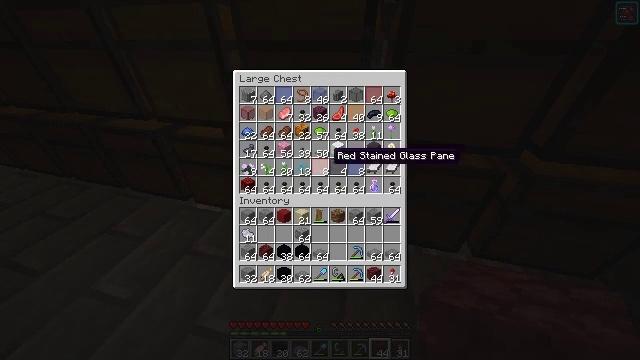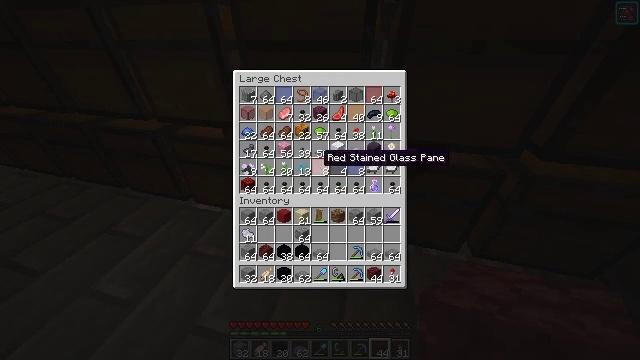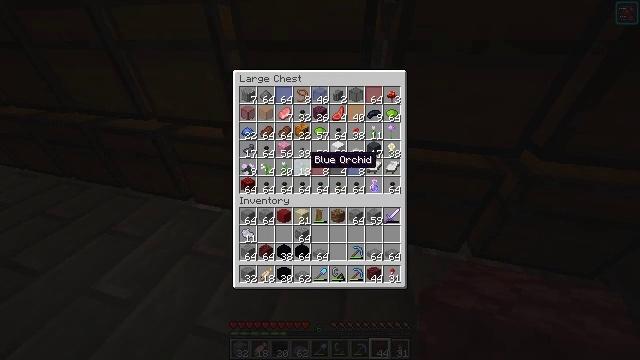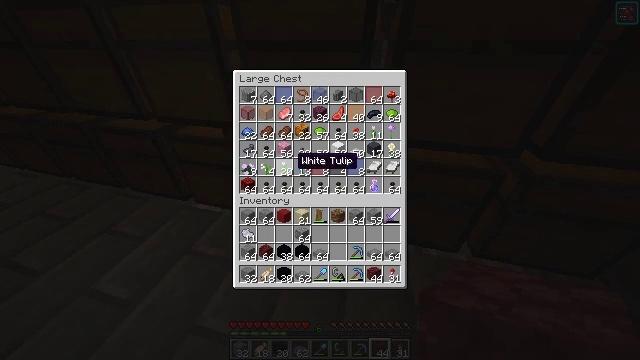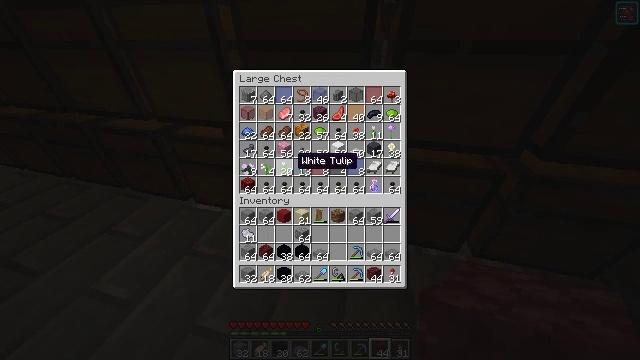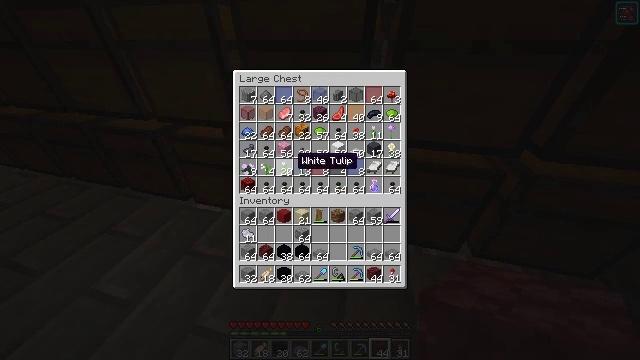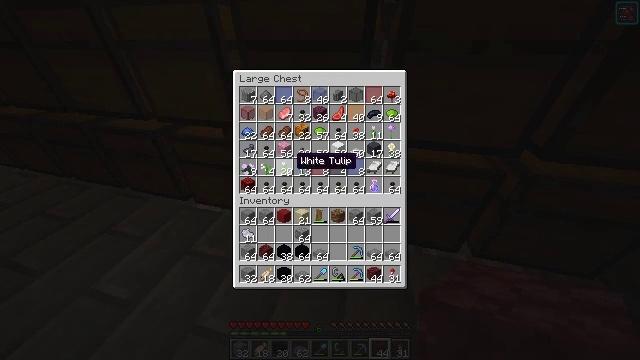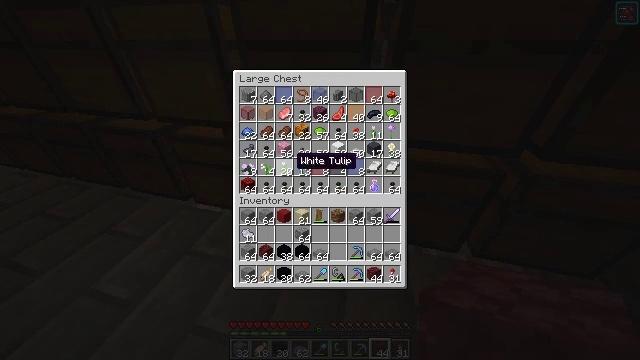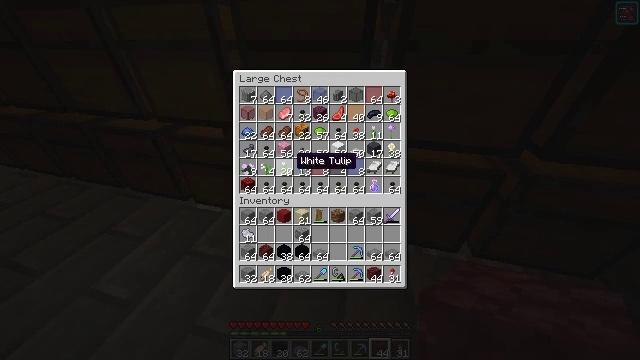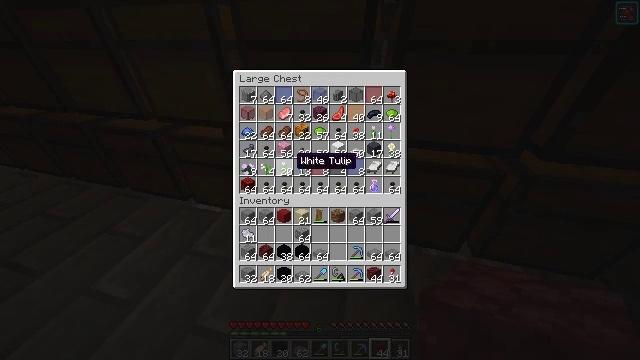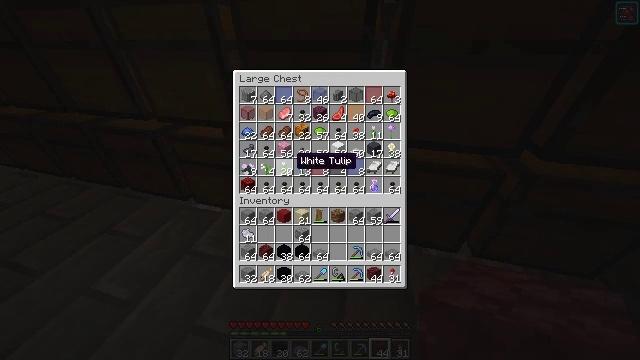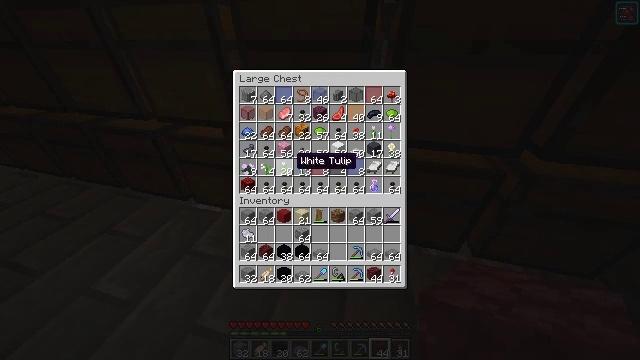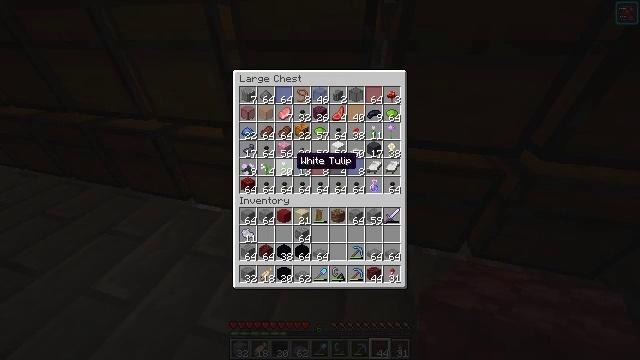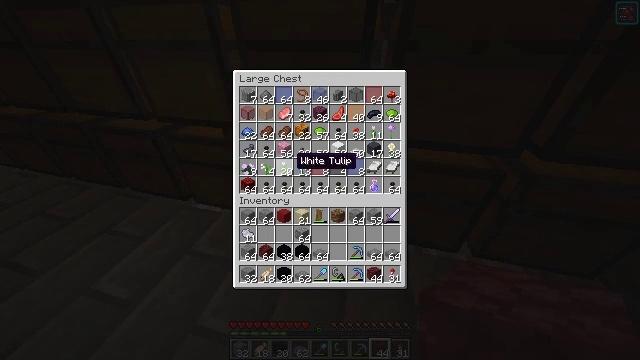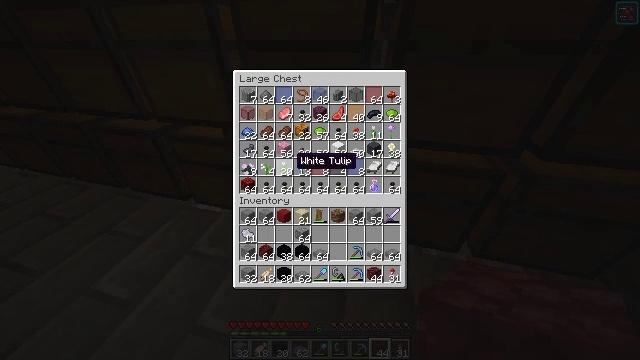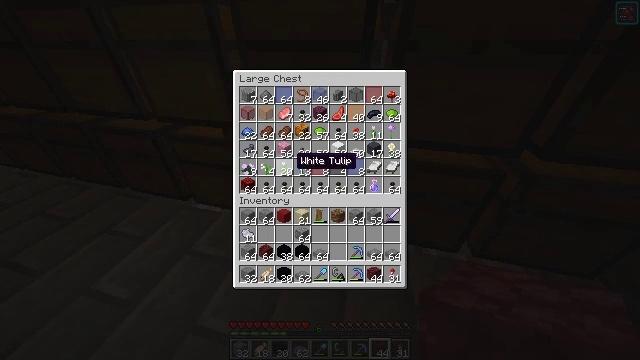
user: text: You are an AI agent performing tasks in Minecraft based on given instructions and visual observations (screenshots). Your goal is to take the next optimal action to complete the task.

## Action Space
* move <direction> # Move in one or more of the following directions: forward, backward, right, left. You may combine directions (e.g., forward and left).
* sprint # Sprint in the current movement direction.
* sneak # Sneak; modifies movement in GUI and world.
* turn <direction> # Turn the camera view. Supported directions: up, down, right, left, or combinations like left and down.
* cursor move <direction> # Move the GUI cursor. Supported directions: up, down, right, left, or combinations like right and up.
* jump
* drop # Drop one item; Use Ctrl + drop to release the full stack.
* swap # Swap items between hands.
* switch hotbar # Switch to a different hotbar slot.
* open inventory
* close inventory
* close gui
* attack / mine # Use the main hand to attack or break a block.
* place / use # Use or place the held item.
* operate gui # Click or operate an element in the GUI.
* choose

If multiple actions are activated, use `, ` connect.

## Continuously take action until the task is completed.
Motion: motion action
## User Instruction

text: Craft white concrete powder.
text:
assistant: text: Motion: cursor move left
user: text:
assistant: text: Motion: cursor move left
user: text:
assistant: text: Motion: cursor move left
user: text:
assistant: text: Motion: no_op
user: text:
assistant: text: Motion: no_op
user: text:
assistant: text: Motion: no_op
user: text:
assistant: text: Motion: no_op
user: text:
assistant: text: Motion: no_op
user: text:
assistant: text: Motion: no_op
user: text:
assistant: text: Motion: no_op
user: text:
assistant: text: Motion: no_op
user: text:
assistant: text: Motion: no_op
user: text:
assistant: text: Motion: no_op
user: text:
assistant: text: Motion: no_op
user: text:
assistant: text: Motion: no_op
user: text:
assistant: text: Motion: no_op
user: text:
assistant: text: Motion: no_op
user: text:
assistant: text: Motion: no_op
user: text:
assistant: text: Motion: no_op
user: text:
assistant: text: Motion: no_op
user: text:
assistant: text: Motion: no_op
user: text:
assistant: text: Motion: no_op
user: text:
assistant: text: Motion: no_op
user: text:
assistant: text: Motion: no_op
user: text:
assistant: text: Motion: no_op
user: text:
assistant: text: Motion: no_op
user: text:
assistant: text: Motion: no_op
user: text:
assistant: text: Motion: no_op
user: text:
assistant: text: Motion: no_op
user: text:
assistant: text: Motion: no_op